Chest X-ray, PA view. Patient: 56 years old, sex M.
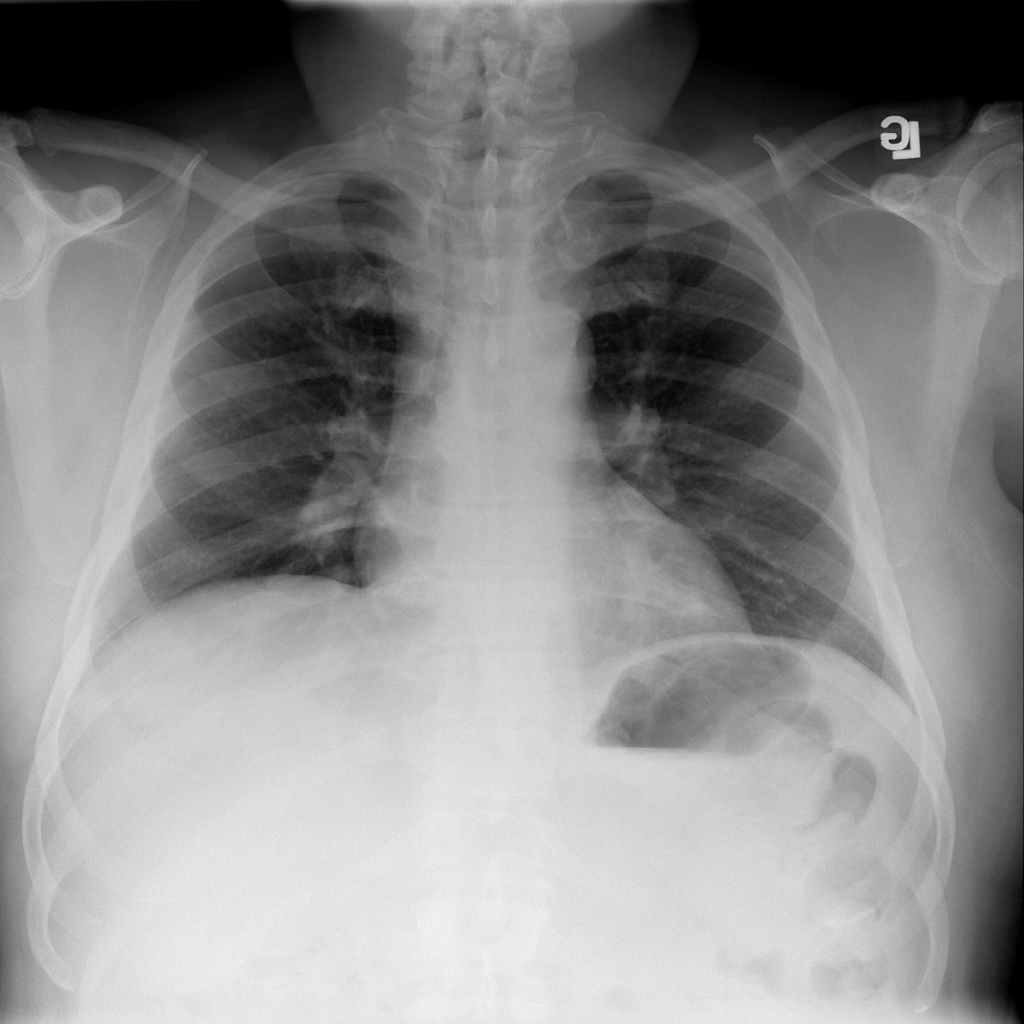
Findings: No Finding